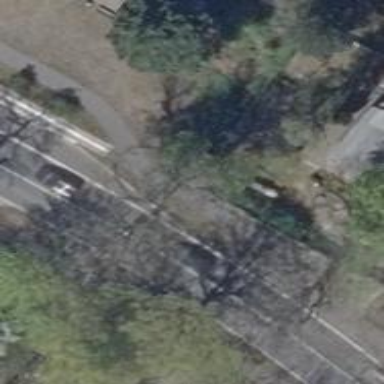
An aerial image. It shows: Sidewalk.